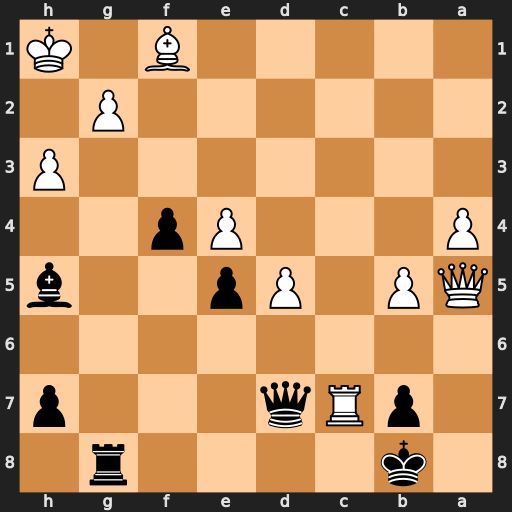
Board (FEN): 1k4r1/1pRq3p/8/QP1Pp2b/P3Pp2/7P/6P1/5B1K
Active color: b
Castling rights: -
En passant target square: -
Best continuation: Qxc7 b6 Qd6